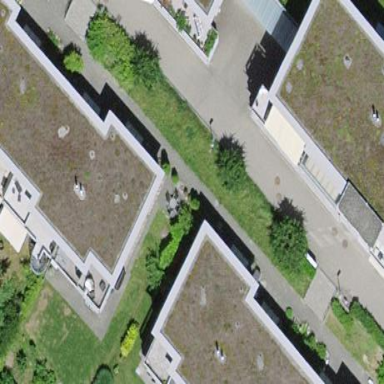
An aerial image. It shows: Residential building.